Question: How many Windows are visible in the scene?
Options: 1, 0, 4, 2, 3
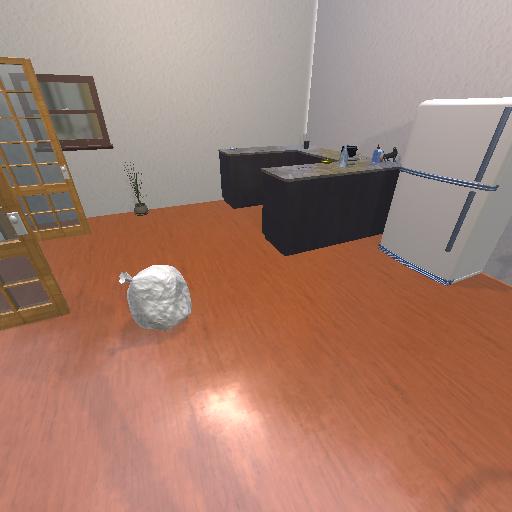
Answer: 1